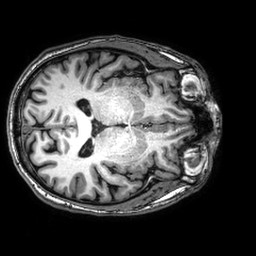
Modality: T1w
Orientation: axial
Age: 48
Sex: male
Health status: healthy